Interaction volume radius: 10 \u00c5
Interaction volume height: 20 \u00c5
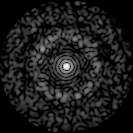
Disorder parameter: 0.8218